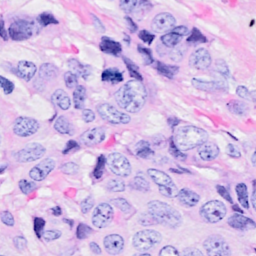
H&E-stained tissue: Breast